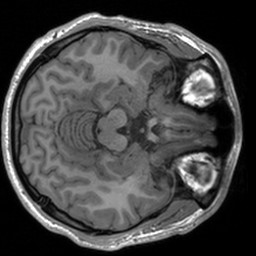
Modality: T1w
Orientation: axial
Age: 21
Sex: male
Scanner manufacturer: siemens
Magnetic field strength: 3 T
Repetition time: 1.9 s
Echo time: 0.00226 s